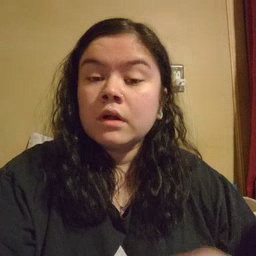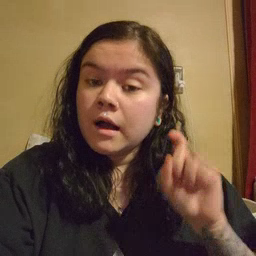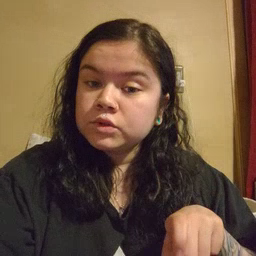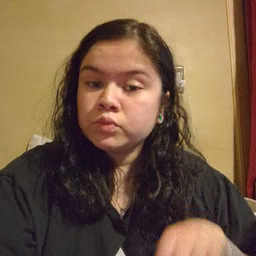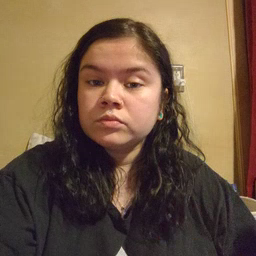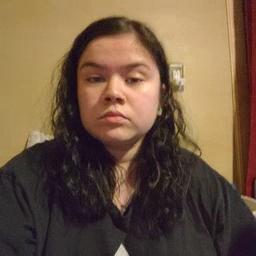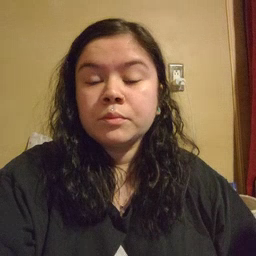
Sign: haveto